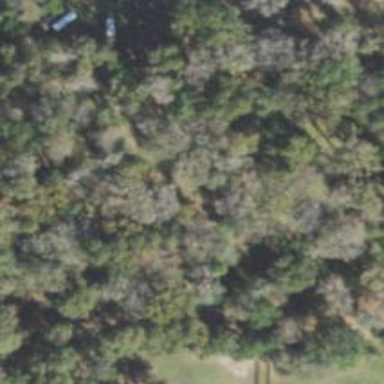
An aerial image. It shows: Mixed leaf woodland.